Question: How do I apply multiple textures to different faces per object?

How would I do this?
'''
#version 330 core
uniform vec3 position = vec3(0.0, 0.0, 0.0);
void main() {
gl_Position = vec4(position, 1.0);
}
'''
'''
#version 330 core
layout(points) in;
layout(triangle_strip, max_vertices=64) out;
out vec2 tex_coord;
uniform mat4x4 model;
uniform mat4x4 view;
uniform mat4x4 projection;
uniform float size = 1.0;
const vec2 texc<URL>, // texture coordinates
vec2(1, 0),
vec2(0, 1),
vec2(1, 1));
void main() {
float asize = size / 2;
vec4 offset[24] = vec4[] (
vec4(-asize, asize, -asize, 0.0), //top face
vec4( asize, asize, -asize, 0.0),
vec4(-asize, asize, asize, 0.0),
vec4( asize, asize, asize, 0.0),
vec4(-asize, -asize, -asize, 0.0), //bottom face
vec4( asize, -asize, asize, 0.0),
vec4(-asize, -asize, -asize, 0.0),
vec4( asize, -asize, asize, 0.0),
vec4(-asize, asize, -asize, 0.0), //left face
vec4(-asize, asize, asize, 0.0),
vec4(-asize, -asize, -asize, 0.0),
vec4(-asize, -asize, asize, 0.0),
vec4( asize, asize, -asize, 0.0), //right face
vec4( asize, asize, asize, 0.0),
vec4( asize, -asize, -asize, 0.0),
vec4( asize, -asize, asize, 0.0),
vec4(-asize, asize, asize, 0.0), //rear face
vec4( asize, asize, asize, 0.0),
vec4(-asize, -asize, asize, 0.0),
vec4( asize, -asize, asize, 0.0),
vec4(-asize, asize, -asize, 0.0), //front face
vec4( asize, asize, -asize, 0.0),
vec4(-asize, -asize, -asize, 0.0),
vec4( asize, -asize, -asize, 0.0));
int i, j, k;
for(i = 0; i < gl_in.length(); ++i) { // for each input vertex generate a cube
for(k = 0; k < offset.length() / 4; ++k) { // for each face of the cube
for(j = 0; j < 4; ++j) { // for each vertex per face
gl_Position = projection * view * model * (gl_in[i].gl_Position + offset[j + k*4]);
tex_coord = texc[j];
EmitVertex();
}
EndPrimitive();
}
}
}
'''
'''
#version 330 core
out vec4 fragment_out;
uniform sampler2D tex;
in vec2 tex_coord;
void main() {
fragment_out = texture(tex, tex_coord);
}
'''
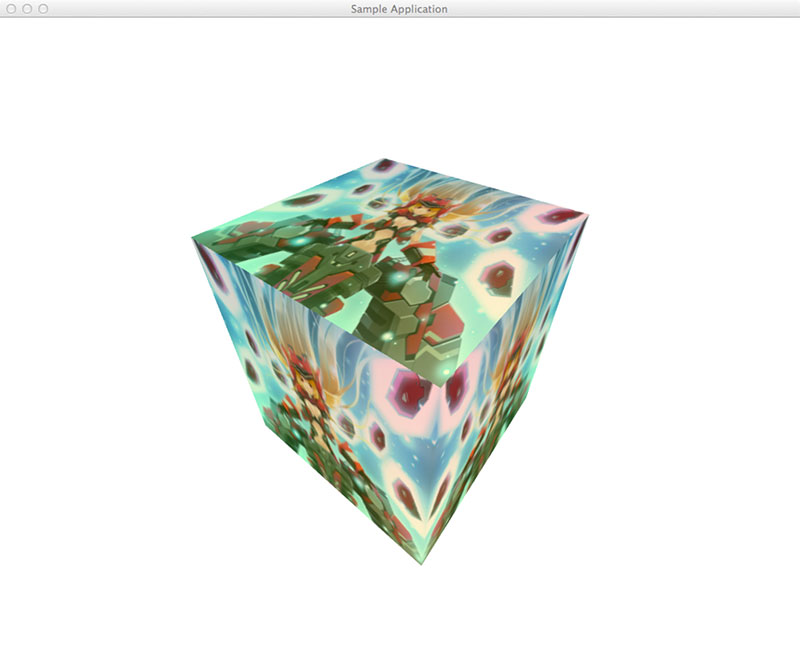
Answer: Here is the simplest approach you can take to this problem, since you have a geometry shader:
### Geometry shader:
'''
#version 330 core
layout(points) in;
layout(triangle_strip, max_vertices=64) out;
out vec2 tex_coord;
uniform mat4x4 model;
uniform mat4x4 view;
uniform mat4x4 projection;
uniform float size = 1.0;
const vec2 texc<URL>, // texture coordinates
vec2(1, 0),
vec2(0, 1),
vec2(1, 1));
void main() {
float asize = size / 2;
vec4 offset[24] = vec4[] (
vec4(-asize, asize, -asize, 0.0), //top face
vec4( asize, asize, -asize, 0.0),
vec4(-asize, asize, asize, 0.0),
vec4( asize, asize, asize, 0.0),
vec4(-asize, -asize, -asize, 0.0), //bottom face
vec4( asize, -asize, asize, 0.0),
vec4(-asize, -asize, -asize, 0.0),
vec4( asize, -asize, asize, 0.0),
vec4(-asize, asize, -asize, 0.0), //left face
vec4(-asize, asize, asize, 0.0),
vec4(-asize, -asize, -asize, 0.0),
vec4(-asize, -asize, asize, 0.0),
vec4( asize, asize, -asize, 0.0), //right face
vec4( asize, asize, asize, 0.0),
vec4( asize, -asize, -asize, 0.0),
vec4( asize, -asize, asize, 0.0),
vec4(-asize, asize, asize, 0.0), //rear face
vec4( asize, asize, asize, 0.0),
vec4(-asize, -asize, asize, 0.0),
vec4( asize, -asize, asize, 0.0),
vec4(-asize, asize, -asize, 0.0), //front face
vec4( asize, asize, -asize, 0.0),
vec4(-asize, -asize, -asize, 0.0),
vec4( asize, -asize, -asize, 0.0));
int i, j, k;
for(i = 0; i < gl_in.length(); ++i) { // for each input vertex generate a cube
for(k = 0; k < offset.length() / 4; ++k) { // for each face of the cube
gl_PrimitiveID = k; // Must set this, otherwise it will be undefined in the FS
for(j = 0; j < 4; ++j) { // for each vertex per face
gl_Position = projection * view * model * (gl_in[i].gl_Position + offset[j + k*4]);
tex_coord = texc[j];
EmitVertex();
}
EndPrimitive();
}
}
}
'''
### Fragment shader:
'''
#version 330 core
out vec4 fragment_out;
uniform sampler2D tex [6];
in vec2 tex_coord;
void main() {
fragment_out = texture (tex [gl_PrimitiveID], tex_coord);
}
'''
Now, just setup 6 different texture image units and you are done.
NOTE: You have to write 'gl_PrimitiveID' in the geometry shader or it will be undefined in the fragment shader. So there is 1 additional line in the GS, ordinarily GL would automatically generate this value for you.